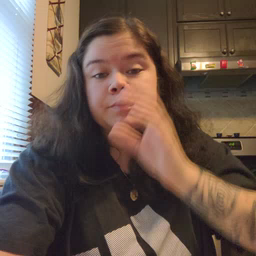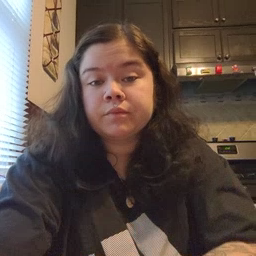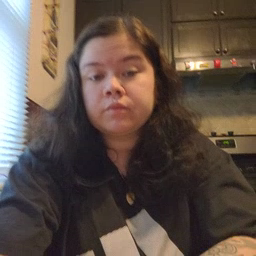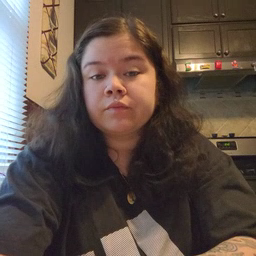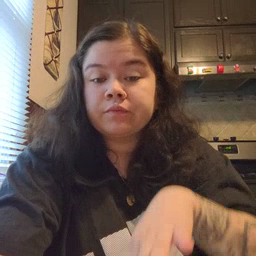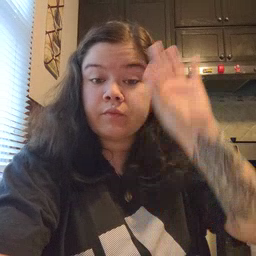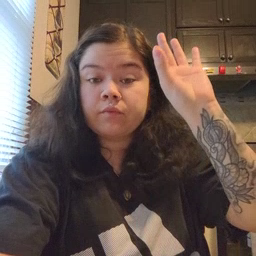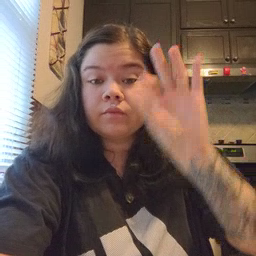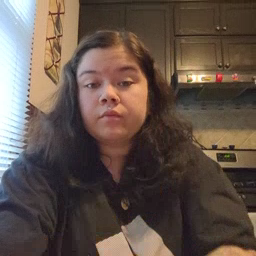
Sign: find